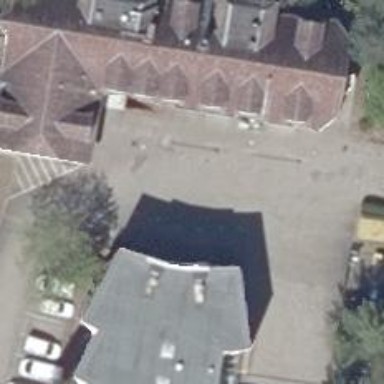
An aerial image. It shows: Educational institution office.